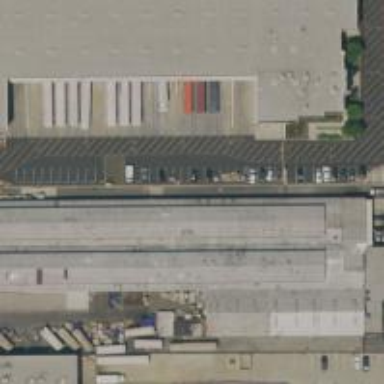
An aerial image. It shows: Industrial building.